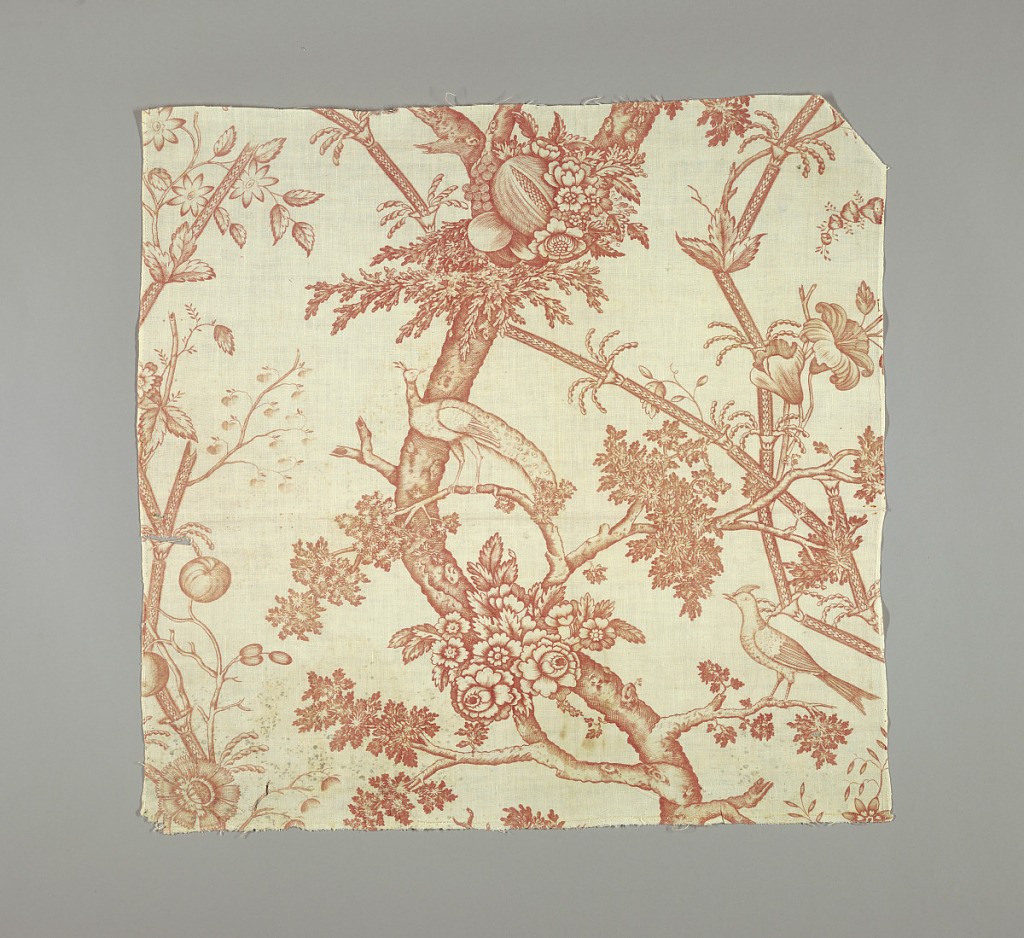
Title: Textile
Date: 1780–90
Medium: cotton Technique: printed by engraved plate on plain weave
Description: Straight repeat filling full width of fabric of two crossing, curving branches with flowers and leaves. One set of branches is bamboo-like. Birds perched on branches and a nest of fruit is placed above the crossing branches, which is balanced by a cluster of flowers. Very close to Bromley Hall patterns.